Question: I am having a problem displaying the context menu 'RadContextMenu' with Icon, I am using dynamic binding to observable collection, which contains context menu items (Text and Icon), I am following this tutorial "<URL>", following is my XAML
'''
<!-- Context Menu Resources Start-->
<Style x:Key="MenuItemStyle" TargetType="{x:Type telerik:RadMenuItem}">
<Setter Property="Icon">
<Setter.Value>
<Image Source="{Binding IconPath, Converter={StaticResource pathtoimage}}" />
</Setter.Value>
</Setter>
</Style>
<HierarchicalDataTemplate x:Key="MenuItemTemplate">
<telerik:RadButton Content="{Binding Title}" HorizontalContentAlignment="Left" Background="Transparent" BorderBrush="Transparent" />
</HierarchicalDataTemplate>
<!-- Context Menu Resources End -->
'''
and following is the XAML of RadGridView, on which context menu is placed.
'''
<telerik:RadGridView x:Name="myGridView" AutoGenerateColumns="False" ItemsSource="{Binding GridData}" VerticalAlignment="Top">
<telerik:RadGridView.Columns>
<telerik:GridViewDataColumn DataMemberBinding="{Binding Result}" Header="Result"/>
<telerik:GridViewDataColumn DataMemberBinding="{Binding Category}" Header="Category"/>
</telerik:RadGridView.Columns>
<telerik:RadContextMenu.ContextMenu>
<telerik:RadContextMenu ItemsSource="{Binding ContextMenuItems}" ItemContainerStyle="{StaticResource MenuItemStyle}" ItemTemplate="{StaticResource MenuItemTemplate}">
</telerik:RadContextMenu>
'''
View Model is as follows
'''
class MainViewModel
{
private ObservableCollection<MenuItemObj> menuitems_;
public ObservableCollection<MenuItemObj> ContextMenuItems
{
get
{
return menuitems_;
}
set
{
menuitems_ = value;
}
}
private ObservableCollection<GridRowDataObj> griddata_;
public ObservableCollection<GridRowDataObj> GridData
{
get
{
return griddata_;
}
set
{
griddata_ = value;
}
}
}
public class MenuItemObj
{
public string Title { get; set; }
public string IconPath { get; set; }
}
public class GridRowDataObj
{
public string Result { set; get; }
public string Category { set; get; }
}
'''
and setting DataContext as
'''
//TODO
ObservableCollection<GridRowDataObj> gd = new ObservableCollection<GridRowDataObj>();
gd.Add(new GridRowDataObj() { Result = "Primary School", Category = "SSC" });
gd.Add(new GridRowDataObj() { Result = "Higher School", Category = "HSSC" });
gd.Add(new GridRowDataObj() { Result = "Higher School", Category = "HSSC" });
//TODO
ObservableCollection<MenuItemObj> mi = new ObservableCollection<MenuItemObj>();
mi.Add(new MenuItemObj() { Title = "My Item 1", IconPath = "/Images/item1.png" });
mi.Add(new MenuItemObj() { Title = "My Item 2", IconPath = "/Images/item2.png" });
mi.Add(new MenuItemObj() { Title = "My Item 3", IconPath = "/Images/item3.png" });
MainViewModel mvm = new MainViewModel();
mvm.ContextMenuItems = mi;
mvm.GridData = gd;
this.DataContext = mvm;
'''
But when I run the code, this is what I get

I am not sure why the icons for first and second menu items are not displayed, I have checked that the icon is displayed for last menu item only. I have complete project replicating this scenario, if any one need it he/she can ask for?, Please help me out?
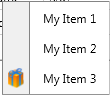
Answer: I posted the question on Telerik support forum and got a working solution here,
<URL>